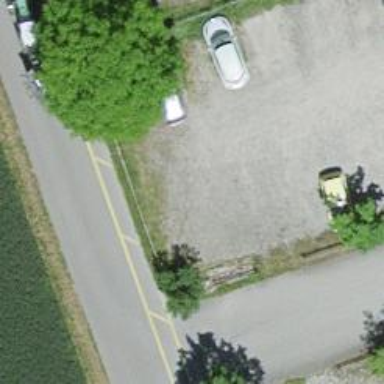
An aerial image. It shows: Road serving as parking aisle.